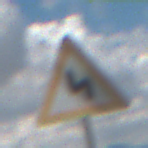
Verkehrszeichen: DoppelkurveZunaechstLinks
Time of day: Midday
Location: Outdoor (Nature)
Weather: PartlyCloudy
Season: NotSpecified
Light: Natural